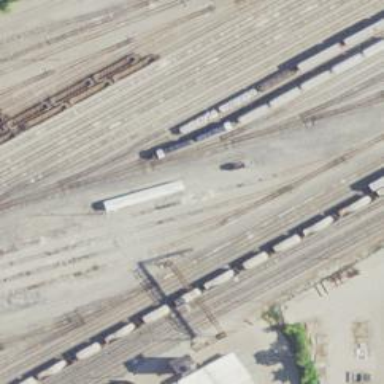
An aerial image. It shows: Railway yard.